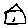
Label: house